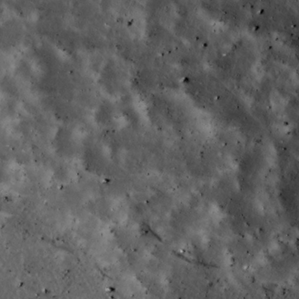
Label: non_frost